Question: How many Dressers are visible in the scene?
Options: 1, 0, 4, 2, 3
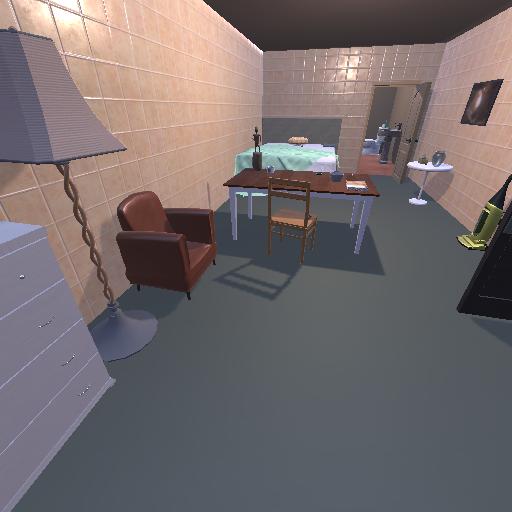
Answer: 1